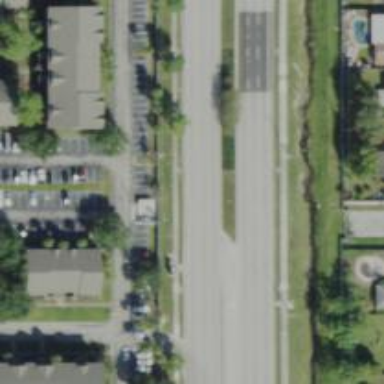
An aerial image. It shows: Trunk link road with asphalt surface.